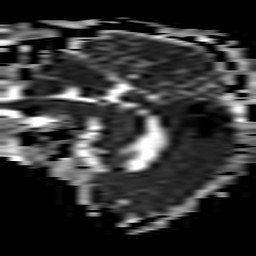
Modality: ADC
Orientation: sagittal
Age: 70
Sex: male
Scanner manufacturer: philips
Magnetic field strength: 3 T
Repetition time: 3.339 s
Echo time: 0.076 s